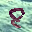
Label: 8